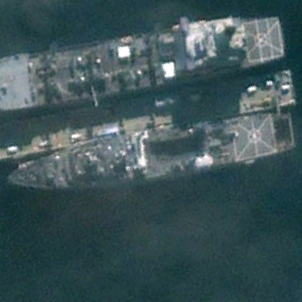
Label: combat